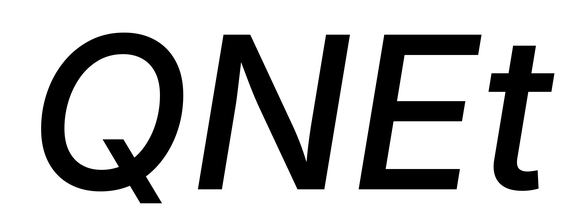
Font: Inter-Italic_Medium_Italic